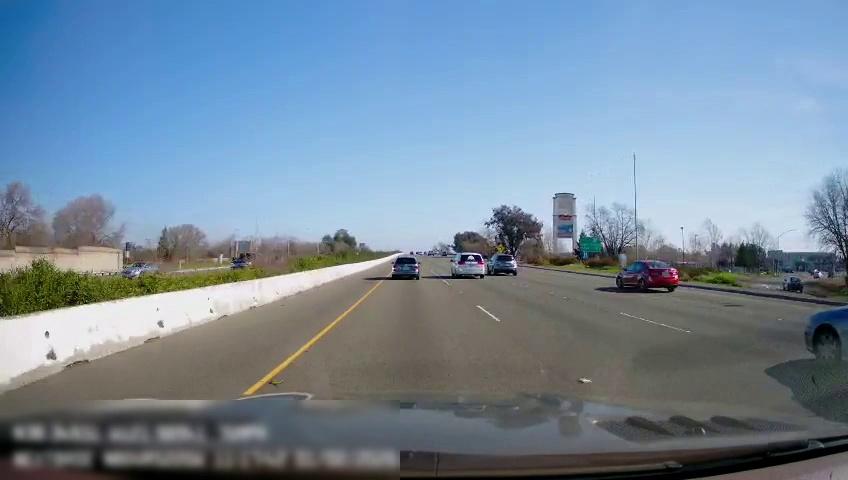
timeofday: Day
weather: Sunny
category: Drivable Space
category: Drivable Space
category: Vehicles | Car
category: Vehicles | Car
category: Vehicles | SUV
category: Vehicles | Car
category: Vehicles | Car
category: Vehicles | Car
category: Vehicles | SUV
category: Vehicles | SUV
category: Lanes | Current Lane
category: Lanes | Current Lane
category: Lanes | Alternate Lane
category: Traffic | Signs
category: Traffic | Signs